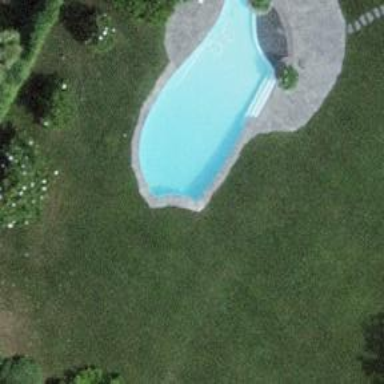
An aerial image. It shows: Swimming pool located in leisure land.